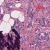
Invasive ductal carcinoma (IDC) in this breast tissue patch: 1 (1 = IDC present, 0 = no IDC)